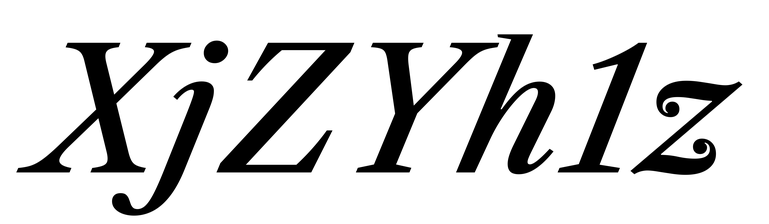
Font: LibreCaslonText-Italic_Medium_Italic